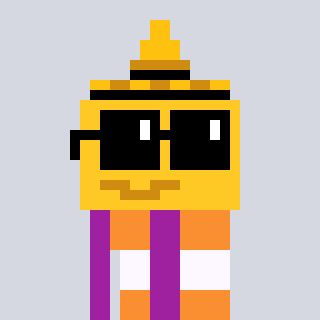
a pixel art character with square black sunglasses, a mustard-shaped head and a magenta-colored body on a cool background